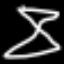
Label: hourglass